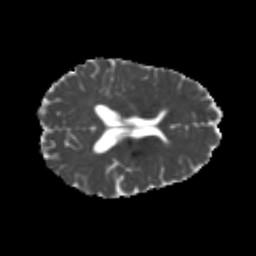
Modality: MD
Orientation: axial
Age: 24
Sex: female
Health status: healthy
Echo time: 0.074 s